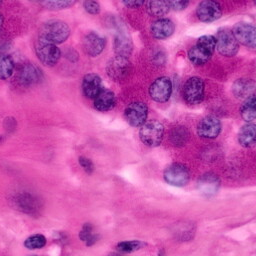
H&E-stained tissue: Pancreatic